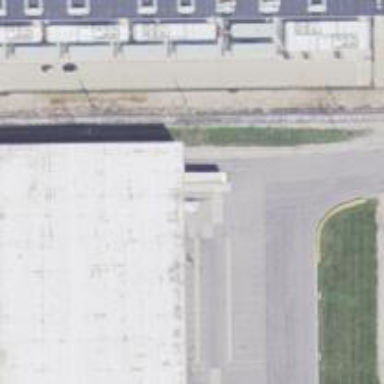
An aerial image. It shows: Rail spur service.